Interaction volume radius: 10 \u00c5
Interaction volume height: 10 \u00c5
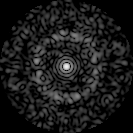
Disorder parameter: 0.8297